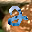
Label: 2